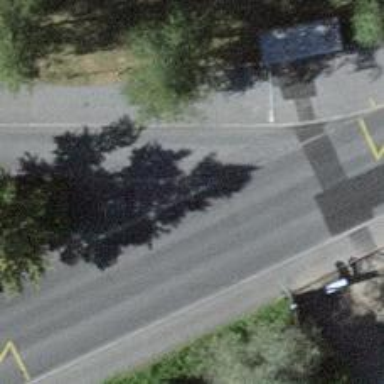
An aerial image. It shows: Kerb barrier.